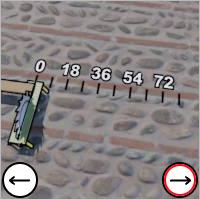
Task: length
Answer: 0
First scale value: 18.0